Interaction volume radius: 5 \u00c5
Interaction volume height: 10 \u00c5
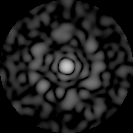
Disorder parameter: 0.7933